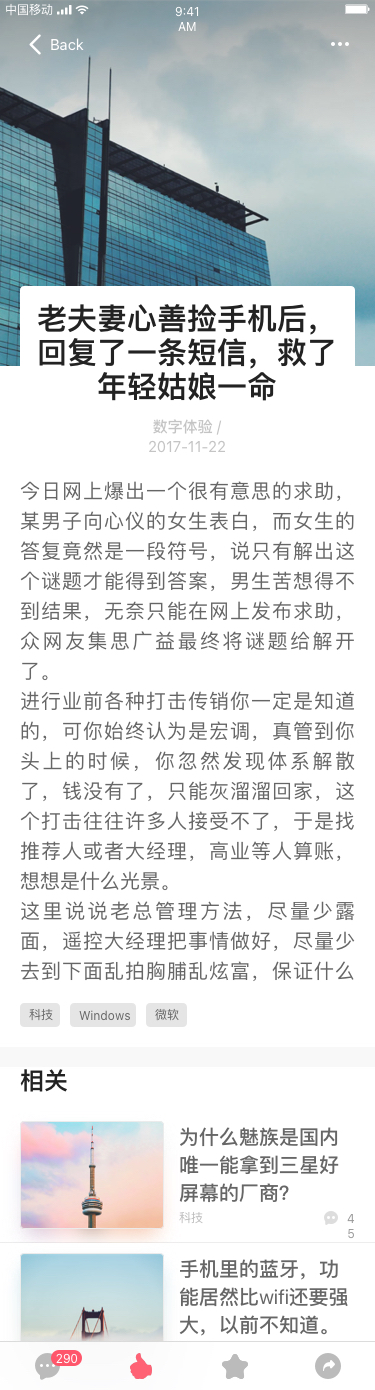
Text in this UI design:
老夫妻心善捡手机后，回复了一条短信，救了年轻姑娘一命
数字体验 / 2017-11-22
今日网上爆出一个很有意思的求助，某男子向心仪的女生表白，而女生的答复竟然是一段符号，说只有解出这个谜题才能得到答案，男生苦想得不到结果，无奈只能在网上发布求助，众网友集思广益最终将谜题给解开了。
进行业前各种打击传销你一定是知道的，可你始终认为是宏调，真管到你头上的时候，你忽然发现体系解散了，钱没有了，只能灰溜溜回家，这个打击往往许多人接受不了，于是找推荐人或者大经理，高业等人算账，想想是什么光景。
这里说说老总管理方法，尽量少露面，遥控大经理把事情做好，尽量少去到下面乱拍胸脯乱炫富，保证什么上平台好，有6位数的工资，下面人都相信你，一旦出问题，下面的人都要找老总要钱，因为都认为老总有钱，到时候怎么办？本人就是例子，上去后傻眼了，又没有太多经验，只能去发展，结果现在我是回不了家了，有时间细说下。

科技
Windows
微软
相关
为什么魅族是国内唯一能拿到三星好屏幕的厂商？
科技
45
手机里的蓝牙，功能居然比wifi还要强大，以前不知道。
科技
45
iPhone 6s狂降到国产旗舰一样的价格。
Back